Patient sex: F
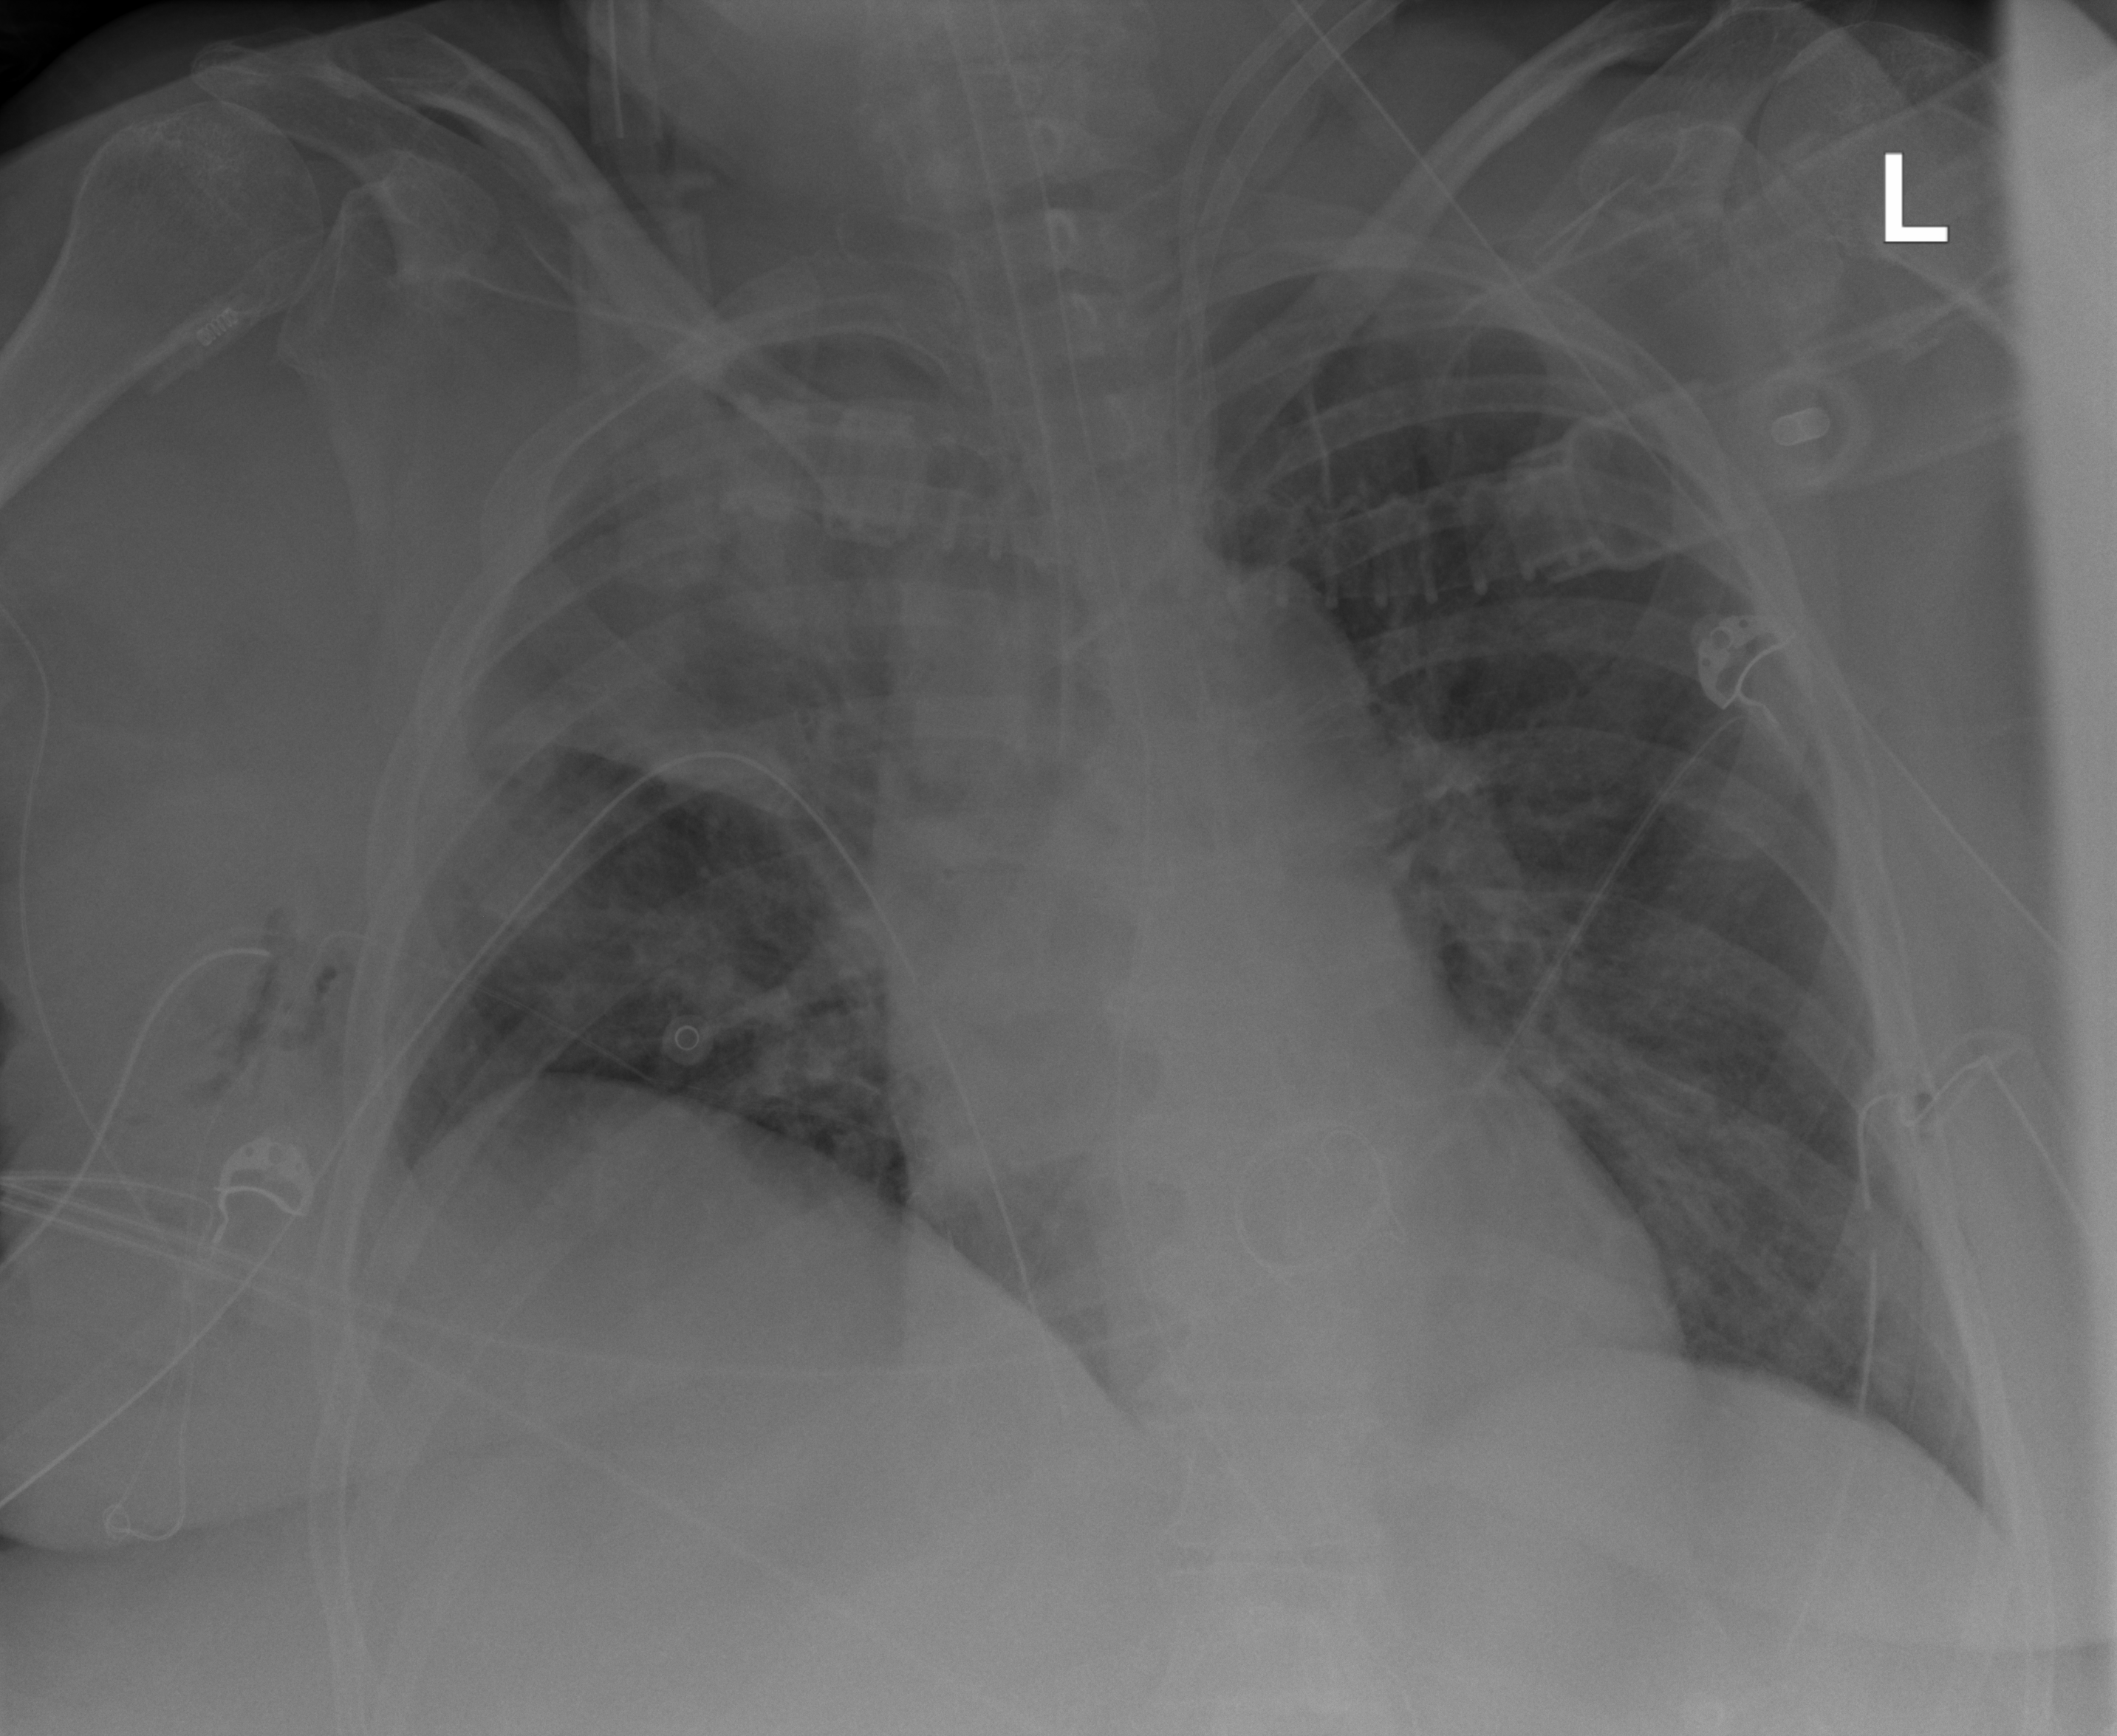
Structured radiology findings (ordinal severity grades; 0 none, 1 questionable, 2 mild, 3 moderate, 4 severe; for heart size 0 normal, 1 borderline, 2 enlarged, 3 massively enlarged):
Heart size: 2
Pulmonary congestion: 3
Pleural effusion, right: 1
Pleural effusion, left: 0
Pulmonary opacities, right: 3
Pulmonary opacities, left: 1
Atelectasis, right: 3
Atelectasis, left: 1